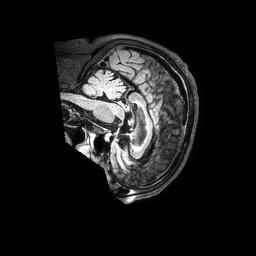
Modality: FLAIR
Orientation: sagittal
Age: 81
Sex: male
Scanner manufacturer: philips
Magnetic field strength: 3 T
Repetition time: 4.8 s
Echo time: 0.279 s